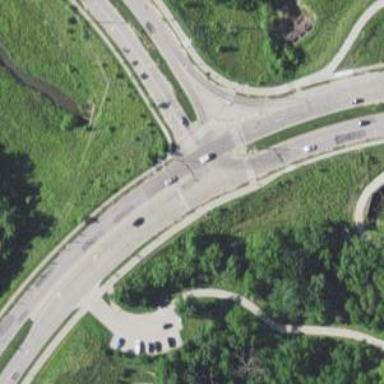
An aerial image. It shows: Unmarked road crossing.